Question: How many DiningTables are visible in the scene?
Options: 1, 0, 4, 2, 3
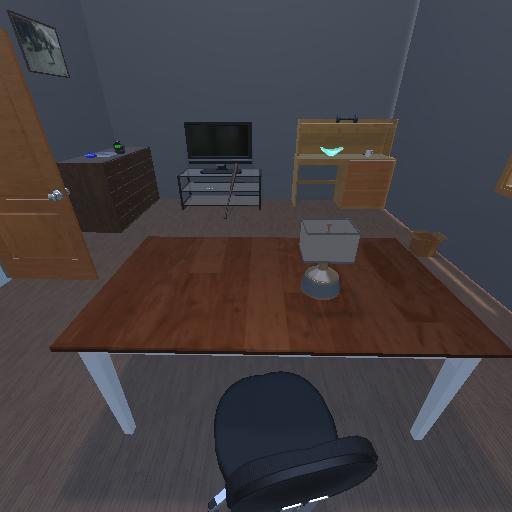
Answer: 1